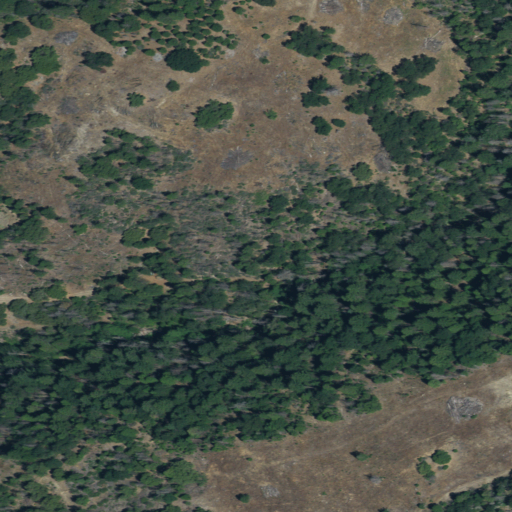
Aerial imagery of depression(s) in California named The Basin containing evergreen forest, shrub, mixed forest, and grassland